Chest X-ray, PA view. Patient: 66 years old, sex F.
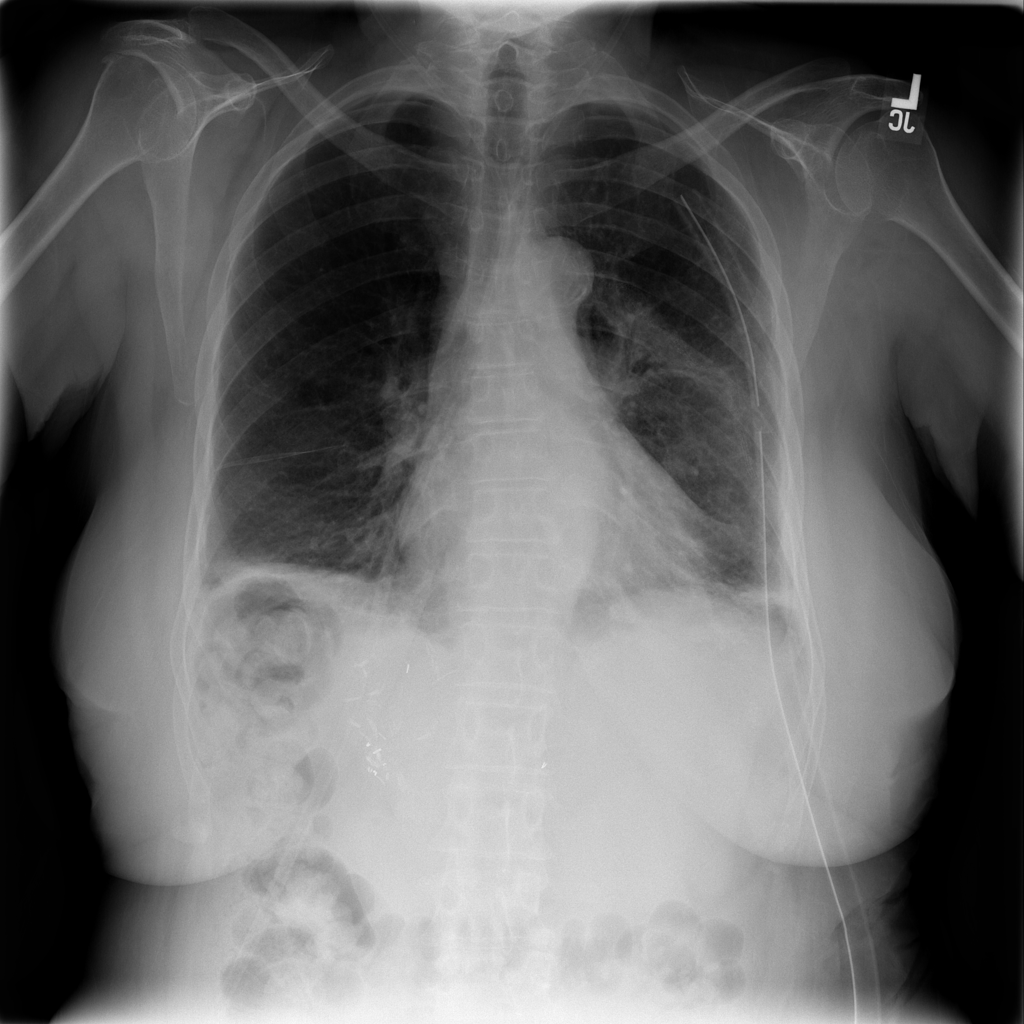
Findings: Atelectasis